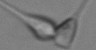
Label: Asterionellopsis_glacialis